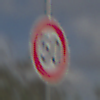
Verkehrszeichen: Geschwindigkeit50
Umgebung: Outdoor, Nature
Tageszeit: MorningAfternoon
Wetter: PartlyCloudy
Licht: Natural
Jahreszeit: NotSpecified
Kontrast: HighContrast